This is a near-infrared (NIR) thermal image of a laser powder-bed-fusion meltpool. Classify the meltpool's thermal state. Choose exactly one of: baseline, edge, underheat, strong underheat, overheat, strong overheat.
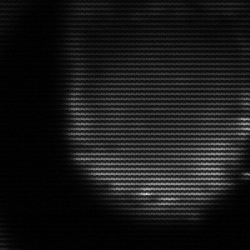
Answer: edge